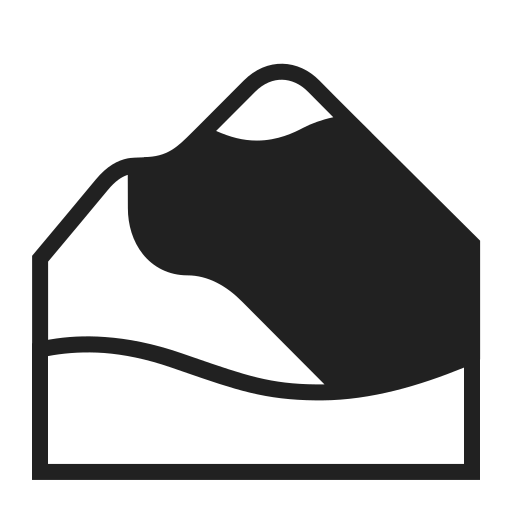
mountain high contrast